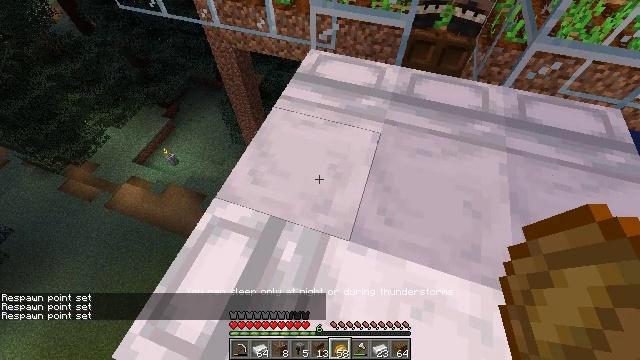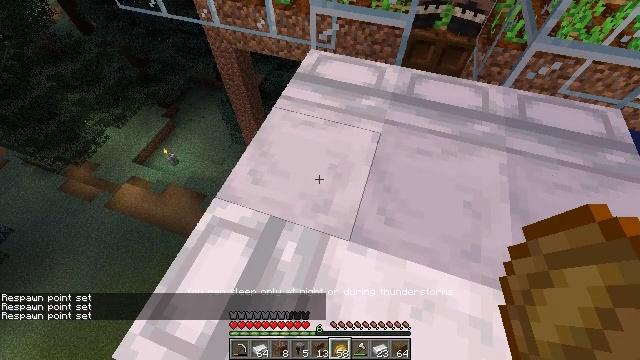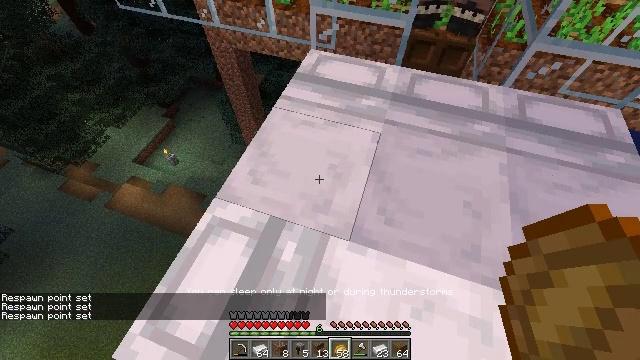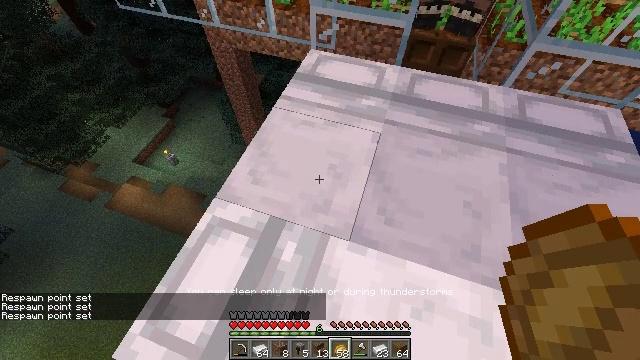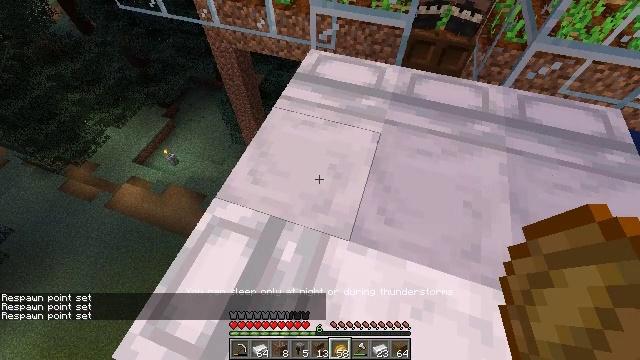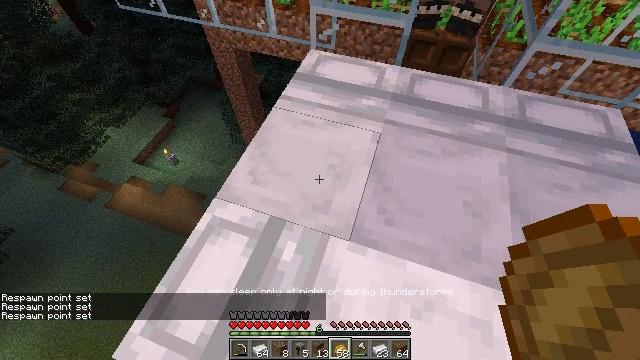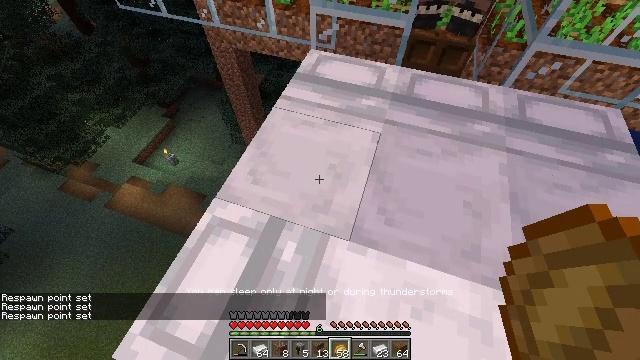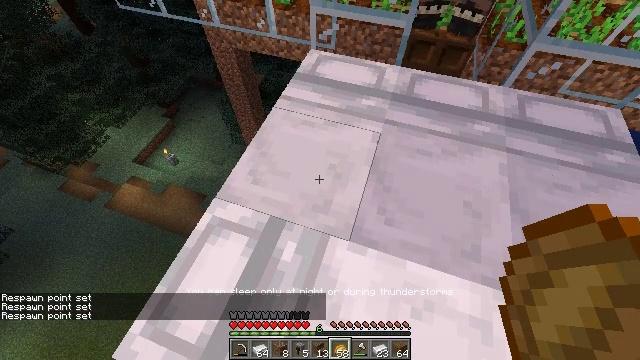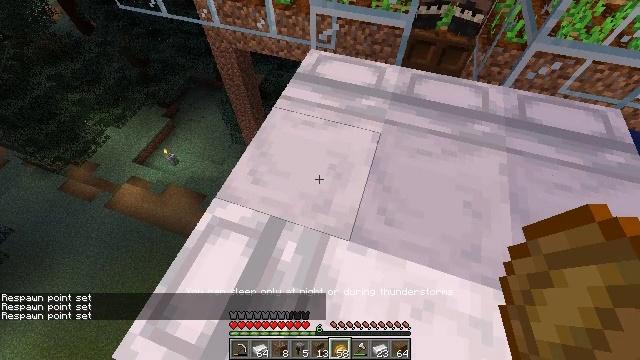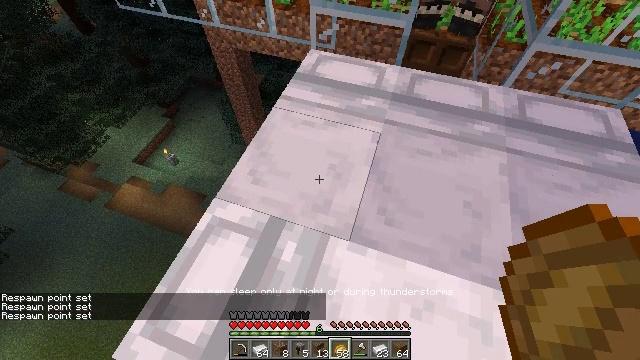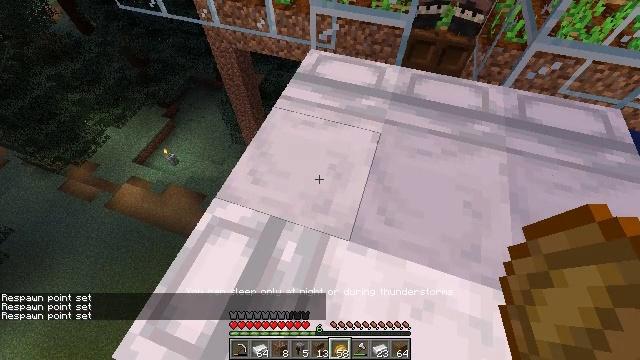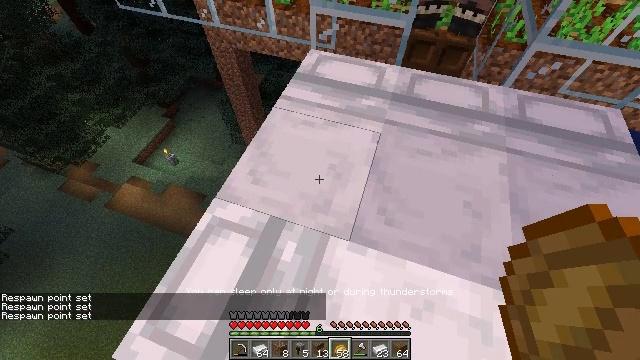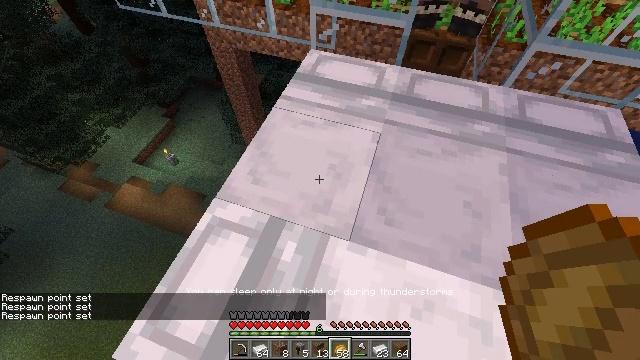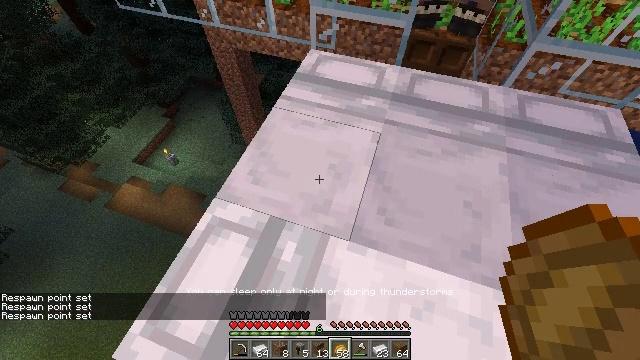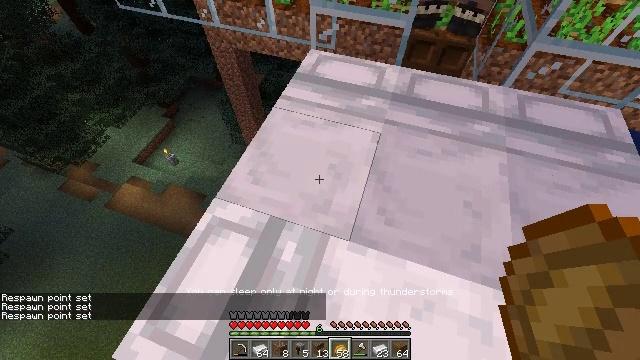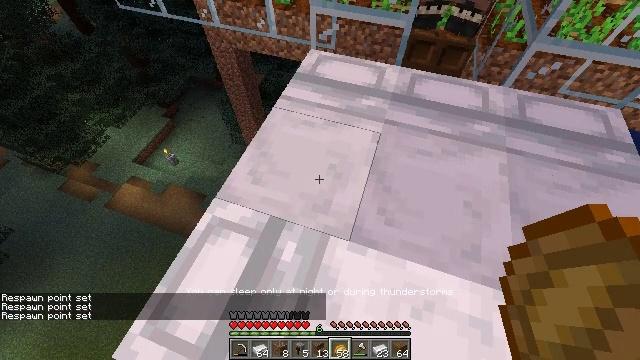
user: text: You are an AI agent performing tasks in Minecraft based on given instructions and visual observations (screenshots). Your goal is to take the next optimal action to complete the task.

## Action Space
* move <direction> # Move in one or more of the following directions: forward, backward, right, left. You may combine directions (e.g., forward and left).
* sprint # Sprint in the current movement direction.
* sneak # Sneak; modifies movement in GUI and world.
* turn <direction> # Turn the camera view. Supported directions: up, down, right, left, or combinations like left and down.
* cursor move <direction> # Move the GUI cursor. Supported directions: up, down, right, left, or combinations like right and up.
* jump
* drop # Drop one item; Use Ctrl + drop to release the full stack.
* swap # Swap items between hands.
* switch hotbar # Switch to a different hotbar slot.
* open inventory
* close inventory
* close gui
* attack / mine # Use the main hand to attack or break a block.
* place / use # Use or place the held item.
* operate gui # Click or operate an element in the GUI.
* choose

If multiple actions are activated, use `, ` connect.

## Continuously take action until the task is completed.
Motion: motion action
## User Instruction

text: Recycle the smithing table.
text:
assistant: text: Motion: no_op
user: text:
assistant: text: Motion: no_op
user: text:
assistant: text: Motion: no_op
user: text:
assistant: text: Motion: no_op
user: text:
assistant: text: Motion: no_op
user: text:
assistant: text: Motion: no_op
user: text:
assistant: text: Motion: no_op
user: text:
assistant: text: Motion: no_op
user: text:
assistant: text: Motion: no_op
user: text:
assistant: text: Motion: no_op
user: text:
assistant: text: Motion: no_op
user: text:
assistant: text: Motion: no_op
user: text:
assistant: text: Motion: no_op
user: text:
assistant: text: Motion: no_op
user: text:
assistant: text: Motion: no_op
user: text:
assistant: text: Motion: no_op
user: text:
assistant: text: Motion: no_op
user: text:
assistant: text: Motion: no_op
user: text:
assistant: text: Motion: no_op
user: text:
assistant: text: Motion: no_op
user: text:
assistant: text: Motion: no_op
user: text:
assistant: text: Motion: no_op
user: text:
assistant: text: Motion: no_op
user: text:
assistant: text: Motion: no_op
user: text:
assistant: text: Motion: no_op
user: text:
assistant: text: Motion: no_op
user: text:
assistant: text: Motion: no_op
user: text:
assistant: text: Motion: no_op
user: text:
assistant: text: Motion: no_op
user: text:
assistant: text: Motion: no_op